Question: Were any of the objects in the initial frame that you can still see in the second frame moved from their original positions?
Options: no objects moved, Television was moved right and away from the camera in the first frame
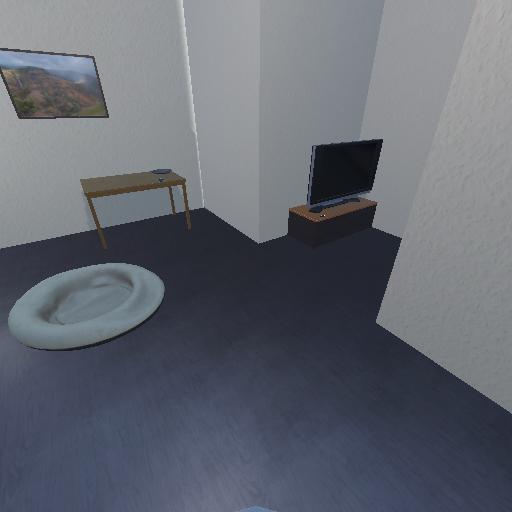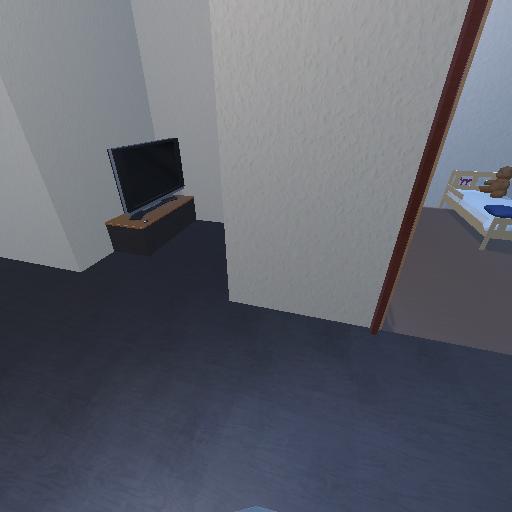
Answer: no objects moved